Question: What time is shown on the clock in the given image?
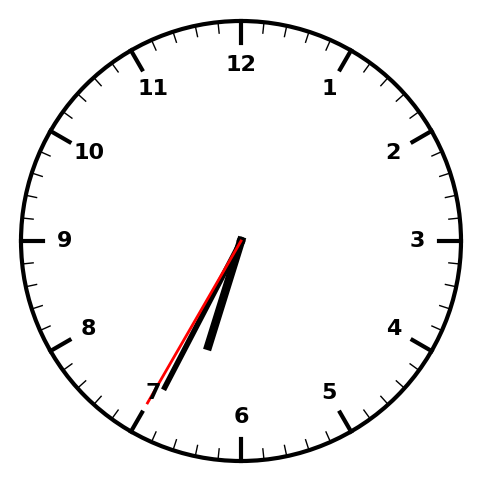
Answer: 06:34:35